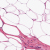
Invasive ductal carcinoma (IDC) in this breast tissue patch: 0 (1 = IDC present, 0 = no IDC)